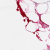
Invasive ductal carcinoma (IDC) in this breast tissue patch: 0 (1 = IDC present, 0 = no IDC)